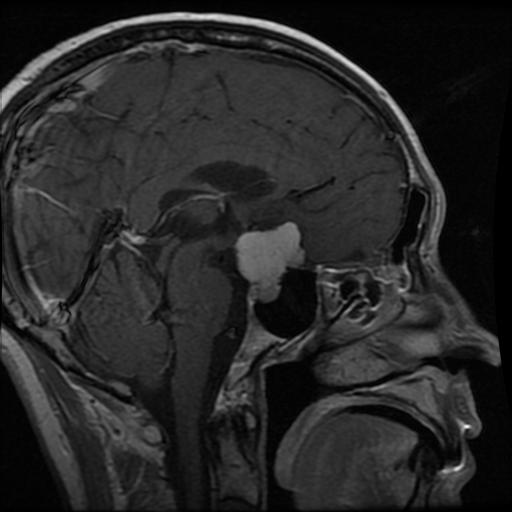
Label: meningioma